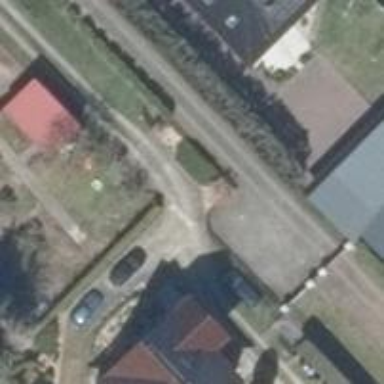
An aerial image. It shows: Driveway leading to service road.